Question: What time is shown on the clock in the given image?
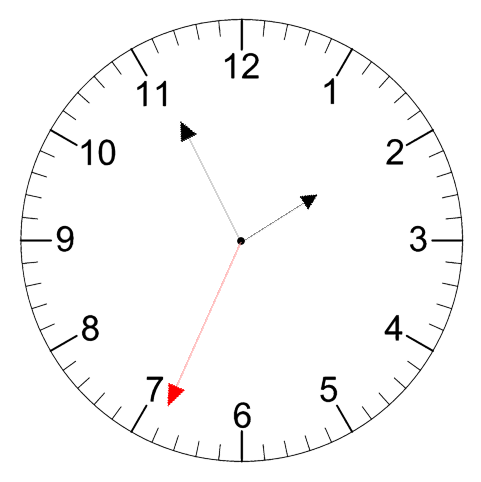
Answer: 01:55:34